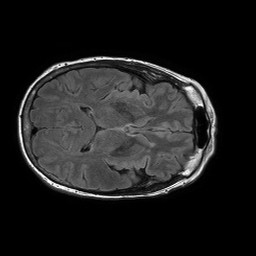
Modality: FLAIR
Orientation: axial
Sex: female
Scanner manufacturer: philips
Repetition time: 11 s
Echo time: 0.125 s